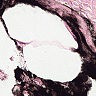
Metastatic tissue present: no